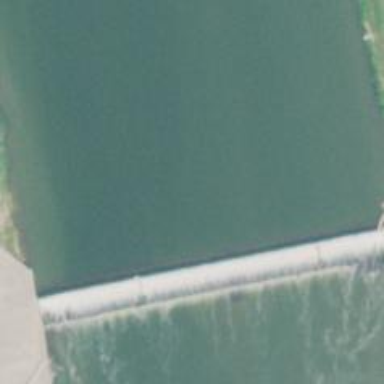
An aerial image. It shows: Weir along the waterway.